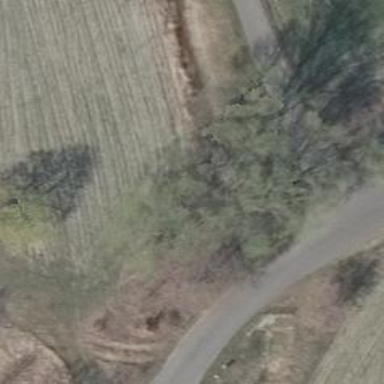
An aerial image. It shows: Culvert tunnel.